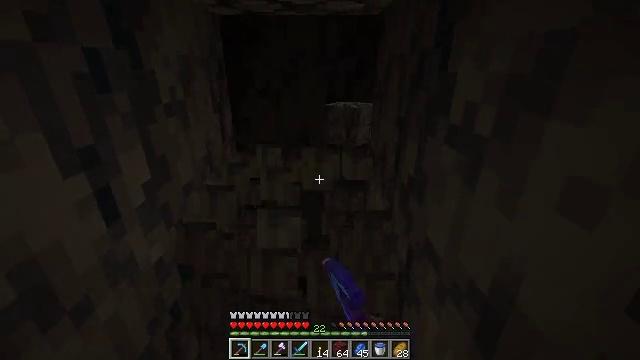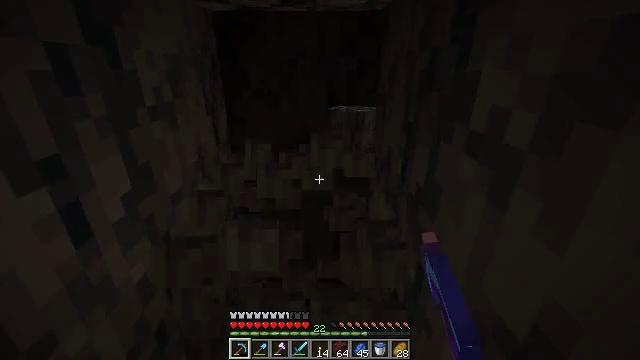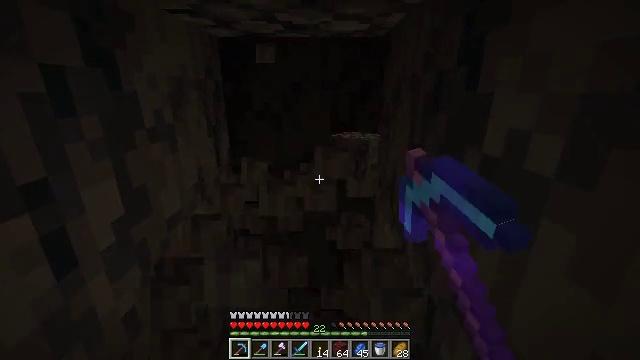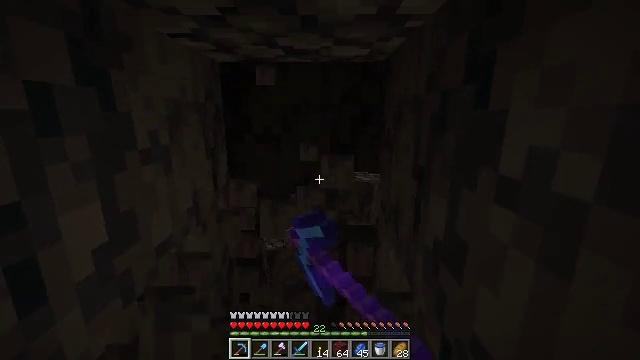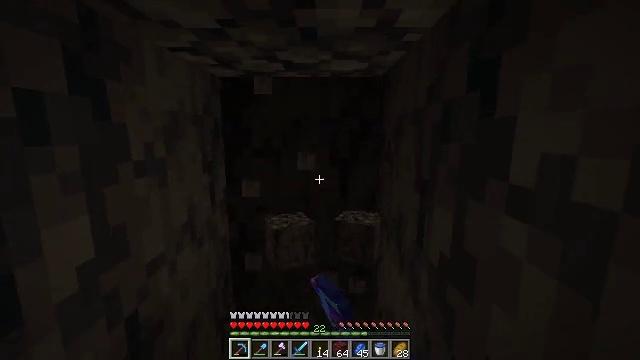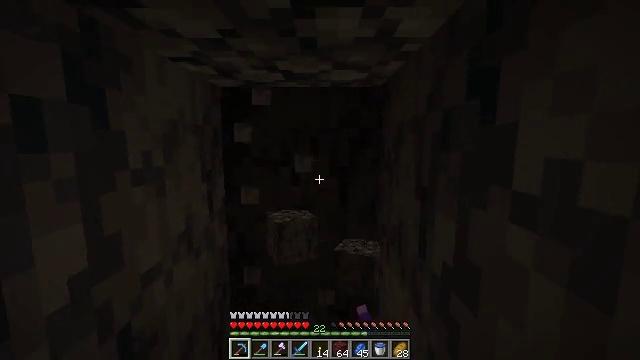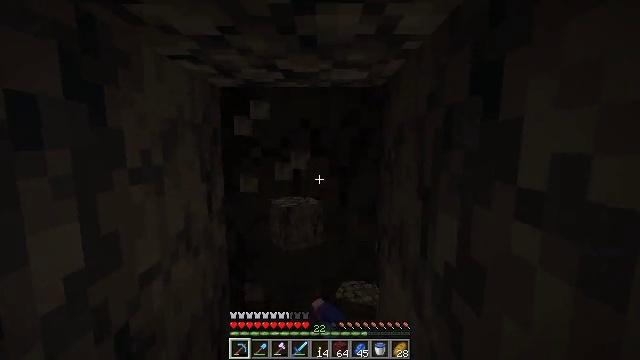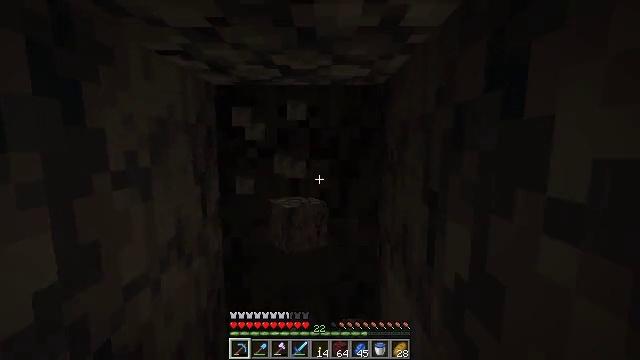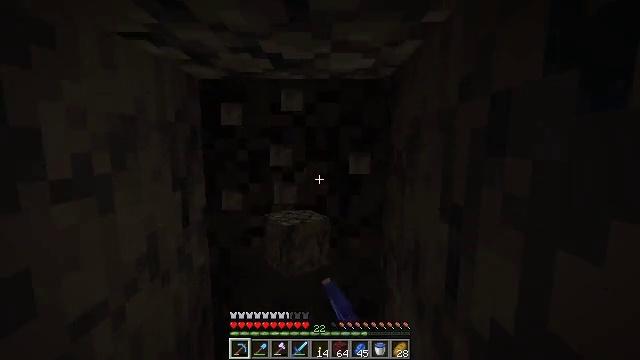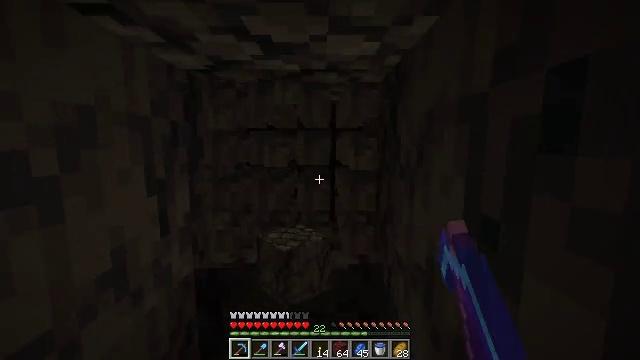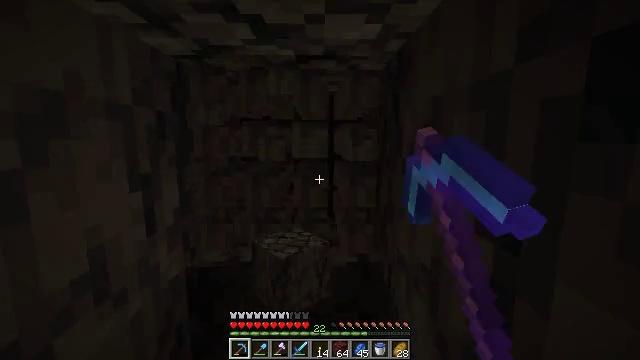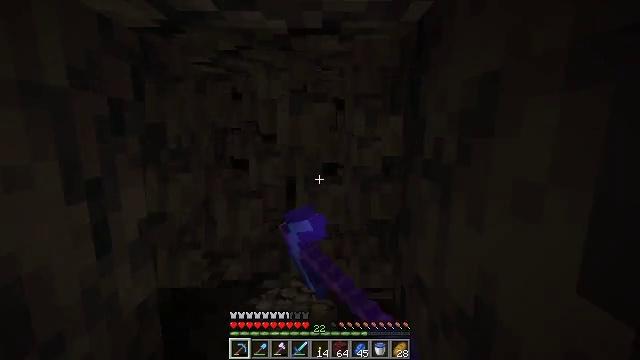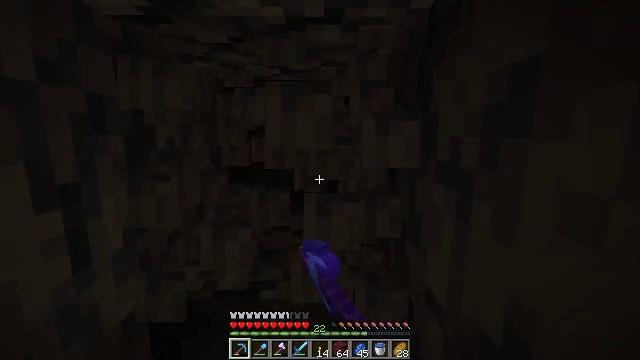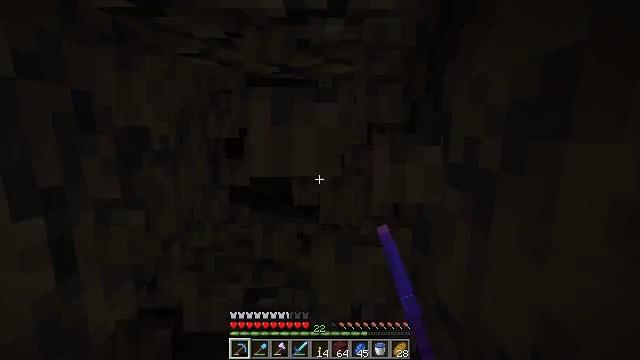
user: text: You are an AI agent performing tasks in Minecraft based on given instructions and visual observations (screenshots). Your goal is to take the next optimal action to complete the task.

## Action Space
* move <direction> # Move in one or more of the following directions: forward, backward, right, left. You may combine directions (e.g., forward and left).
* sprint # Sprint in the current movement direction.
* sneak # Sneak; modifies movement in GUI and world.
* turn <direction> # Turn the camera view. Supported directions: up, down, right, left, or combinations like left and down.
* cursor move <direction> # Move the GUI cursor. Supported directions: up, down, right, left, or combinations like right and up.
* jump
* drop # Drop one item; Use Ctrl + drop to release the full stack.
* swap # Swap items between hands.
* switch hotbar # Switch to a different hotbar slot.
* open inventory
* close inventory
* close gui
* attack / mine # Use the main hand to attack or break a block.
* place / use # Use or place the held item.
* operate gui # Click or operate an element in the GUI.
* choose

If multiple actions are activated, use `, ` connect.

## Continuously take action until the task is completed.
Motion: motion action
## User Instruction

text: Break the basalt block.
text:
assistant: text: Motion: attack / mine
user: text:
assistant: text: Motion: turn up, attack / mine
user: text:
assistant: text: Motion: turn up, attack / mine
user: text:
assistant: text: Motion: turn up, attack / mine
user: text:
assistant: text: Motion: turn up, attack / mine
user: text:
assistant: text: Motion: attack / mine
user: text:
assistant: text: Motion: move forward, attack / mine
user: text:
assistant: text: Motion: move forward, attack / mine
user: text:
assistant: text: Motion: move forward, attack / mine
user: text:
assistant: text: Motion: move forward, turn down, attack / mine
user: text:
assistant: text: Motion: turn down, attack / mine
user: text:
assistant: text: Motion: attack / mine
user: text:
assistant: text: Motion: attack / mine
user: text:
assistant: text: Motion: attack / mine